Field crop: maize
Growth stage: 1
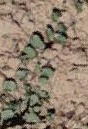
Species: convolvulus